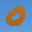
Label: 0